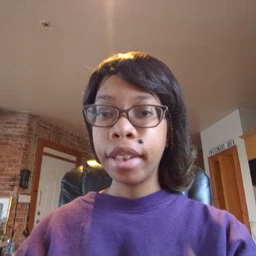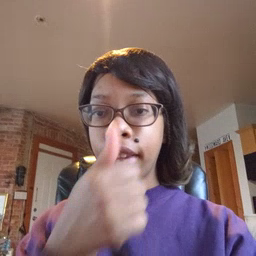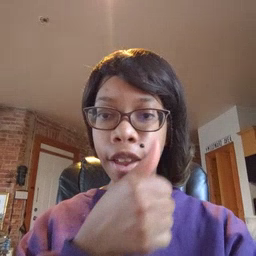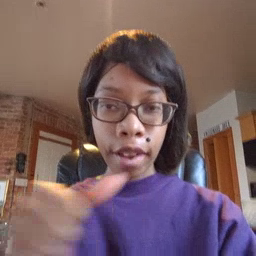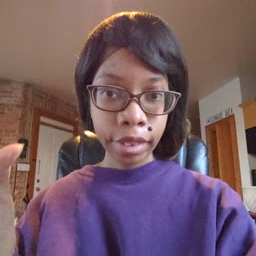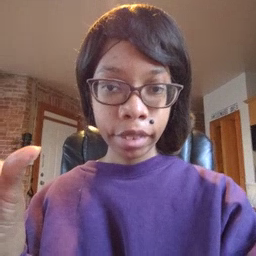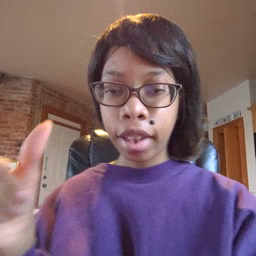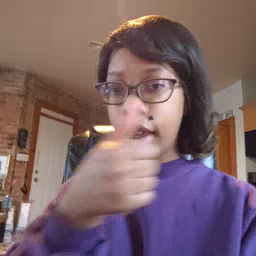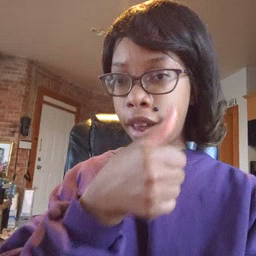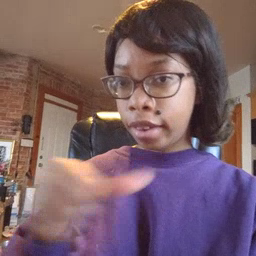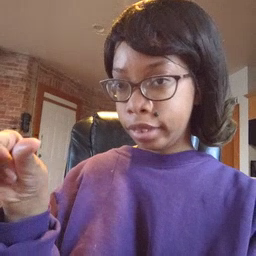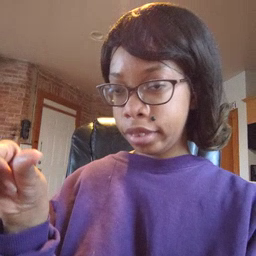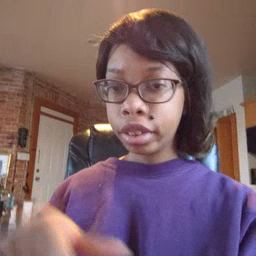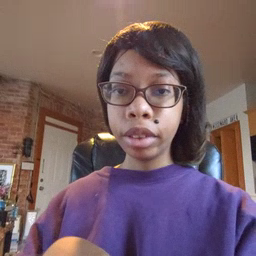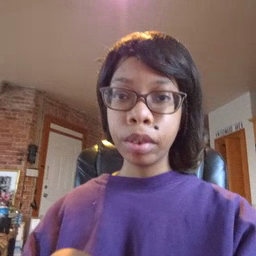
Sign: any